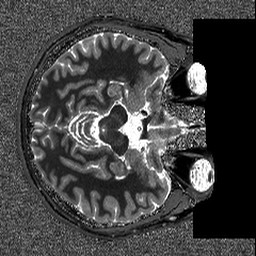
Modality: T1map
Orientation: axial
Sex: male